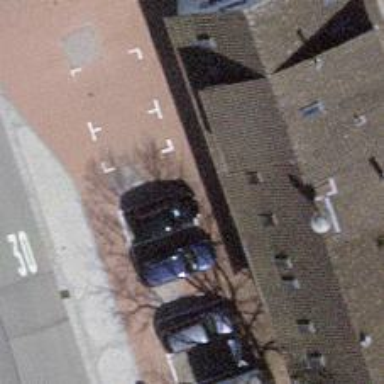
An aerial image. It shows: Flagpole structure.